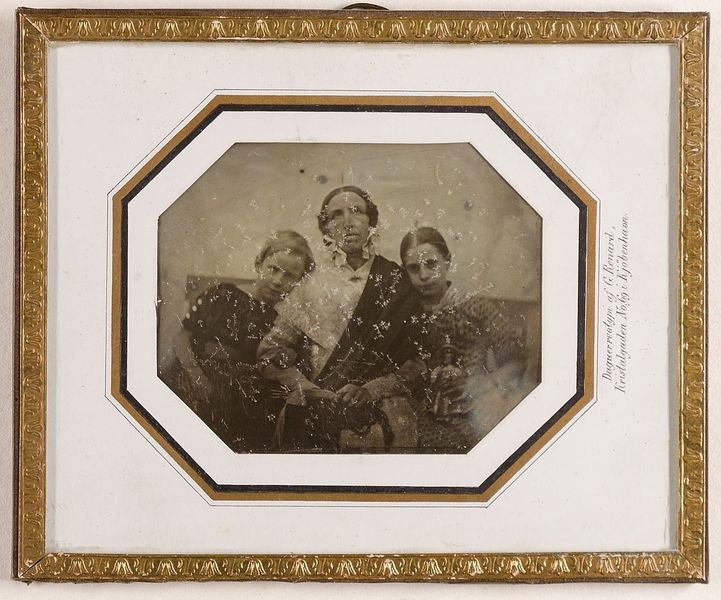
Titel: Unbekannte Frau mit zwei Kindern
Künstler: Gregor Renard
Standort: Hamburg
Institution: Museum für Kunst und Gewerbe Hamburg
Schlagwörter: frau, gruppenportrait, portrait, figur, kind, foto, fotografie, photographie, photo, lichtbild, daguerreotypie, bildwerke, angewandte und bildende kunst, hessische systematik, porträt, porträtfotografie, porträtphotographie, hüftbild, gruppenporträt